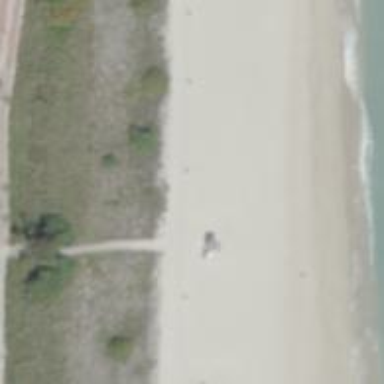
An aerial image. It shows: Emergency lifeguard tower.